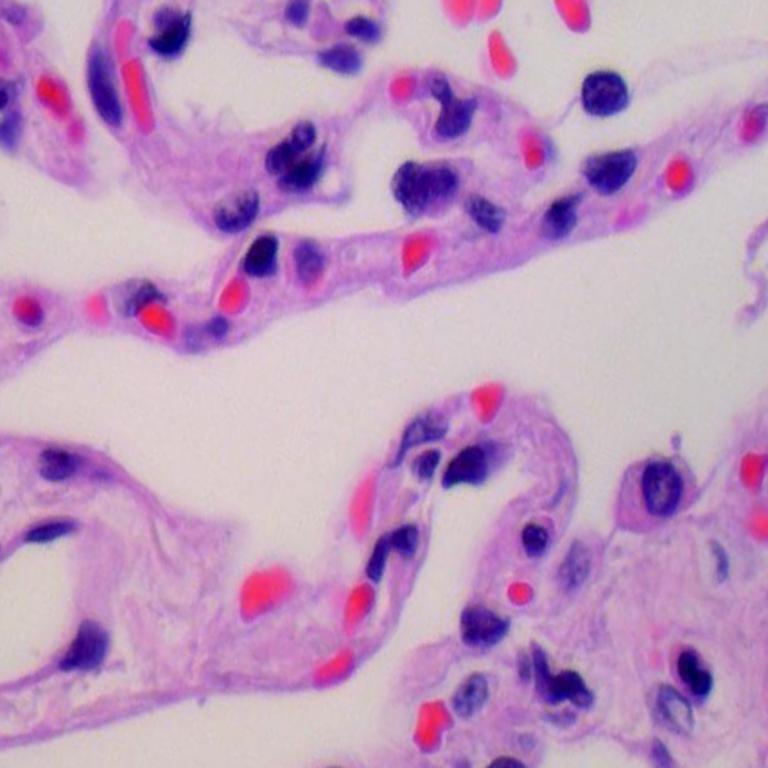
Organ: lung
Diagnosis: benign